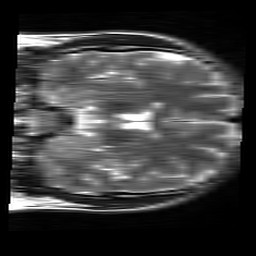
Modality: T2w
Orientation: coronal
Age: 22
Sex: male
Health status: healthy
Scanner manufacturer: siemens
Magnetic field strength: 3 T
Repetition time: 4.01 s
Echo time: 0.116 s